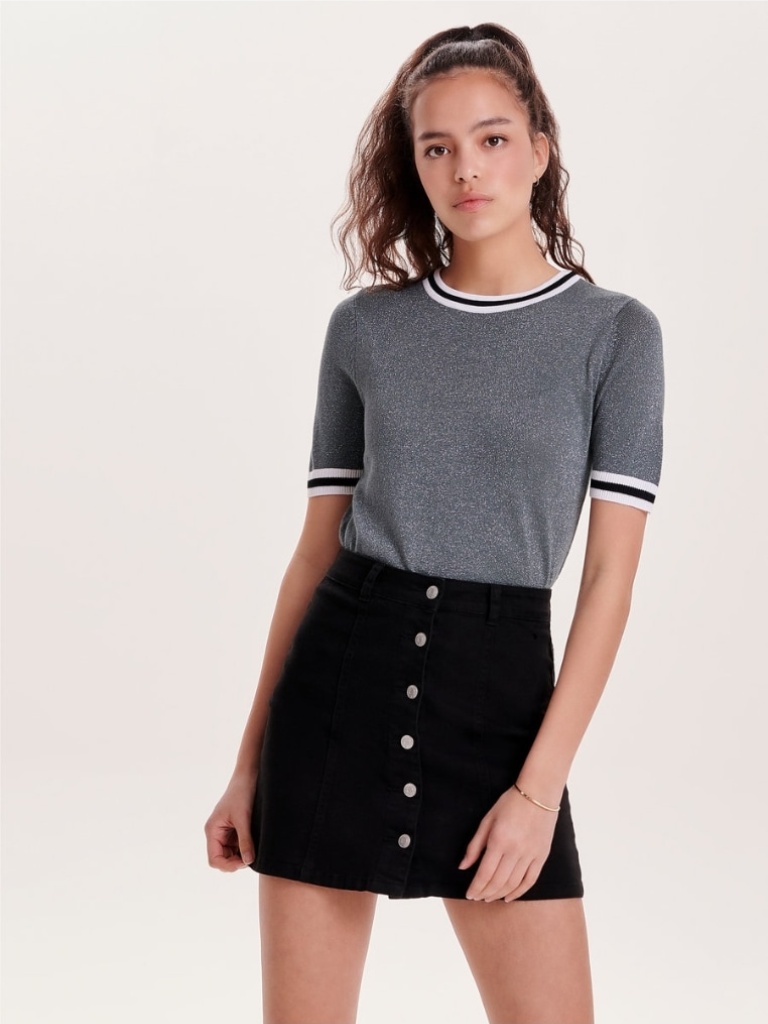
knit tight short sleeve hip length Fully Tucked in crew t-shirt